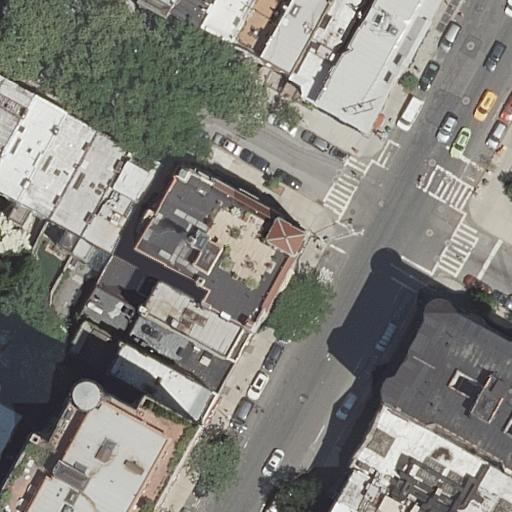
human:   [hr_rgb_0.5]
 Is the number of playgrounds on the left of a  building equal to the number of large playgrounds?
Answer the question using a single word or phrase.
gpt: yes

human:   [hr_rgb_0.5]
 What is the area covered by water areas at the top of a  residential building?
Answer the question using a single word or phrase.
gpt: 0m2

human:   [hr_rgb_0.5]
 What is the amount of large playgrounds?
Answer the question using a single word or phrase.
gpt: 0

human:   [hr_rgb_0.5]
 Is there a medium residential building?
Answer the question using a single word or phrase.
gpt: yes

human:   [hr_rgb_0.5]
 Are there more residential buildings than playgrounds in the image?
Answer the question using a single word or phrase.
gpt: yes

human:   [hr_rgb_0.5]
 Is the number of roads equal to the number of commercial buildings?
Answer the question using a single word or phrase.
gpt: no

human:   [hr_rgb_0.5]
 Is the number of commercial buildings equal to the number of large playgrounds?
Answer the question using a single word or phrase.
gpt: yes

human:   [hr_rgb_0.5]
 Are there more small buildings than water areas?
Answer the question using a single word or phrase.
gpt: yes

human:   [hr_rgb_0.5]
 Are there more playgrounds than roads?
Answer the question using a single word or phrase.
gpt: no

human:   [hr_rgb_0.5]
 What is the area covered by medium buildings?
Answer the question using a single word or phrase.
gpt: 2119m2

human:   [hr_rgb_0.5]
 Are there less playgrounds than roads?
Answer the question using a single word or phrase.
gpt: yes

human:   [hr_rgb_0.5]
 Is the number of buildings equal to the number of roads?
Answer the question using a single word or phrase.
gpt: no

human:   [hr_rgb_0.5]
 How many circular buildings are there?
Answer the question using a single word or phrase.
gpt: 0

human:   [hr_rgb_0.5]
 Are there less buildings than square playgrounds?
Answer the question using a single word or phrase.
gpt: no

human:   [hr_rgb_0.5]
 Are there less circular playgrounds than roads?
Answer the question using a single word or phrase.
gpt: yes

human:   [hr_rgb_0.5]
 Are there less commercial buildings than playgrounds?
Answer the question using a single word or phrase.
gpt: yes

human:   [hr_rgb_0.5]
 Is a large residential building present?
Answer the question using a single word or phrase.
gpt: yes

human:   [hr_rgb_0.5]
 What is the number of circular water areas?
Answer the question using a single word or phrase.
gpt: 0

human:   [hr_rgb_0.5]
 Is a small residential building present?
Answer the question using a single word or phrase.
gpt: yes

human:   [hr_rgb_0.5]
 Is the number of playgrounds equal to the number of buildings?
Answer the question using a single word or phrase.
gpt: no

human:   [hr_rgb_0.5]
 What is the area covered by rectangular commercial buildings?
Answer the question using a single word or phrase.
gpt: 0m2

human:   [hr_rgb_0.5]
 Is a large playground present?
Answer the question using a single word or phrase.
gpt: no

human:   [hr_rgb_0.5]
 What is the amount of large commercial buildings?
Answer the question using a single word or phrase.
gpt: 0

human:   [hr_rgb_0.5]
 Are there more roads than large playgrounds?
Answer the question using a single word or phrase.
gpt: yes

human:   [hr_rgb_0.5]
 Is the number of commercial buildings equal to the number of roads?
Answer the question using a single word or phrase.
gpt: no

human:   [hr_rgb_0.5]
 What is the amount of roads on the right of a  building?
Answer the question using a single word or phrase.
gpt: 9

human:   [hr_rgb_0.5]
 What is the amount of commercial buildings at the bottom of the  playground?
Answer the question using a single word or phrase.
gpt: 0

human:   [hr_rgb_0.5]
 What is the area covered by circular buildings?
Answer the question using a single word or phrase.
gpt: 0m2

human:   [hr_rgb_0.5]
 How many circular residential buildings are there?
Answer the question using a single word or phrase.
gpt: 0

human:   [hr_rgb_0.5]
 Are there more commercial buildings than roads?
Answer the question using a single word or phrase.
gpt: no

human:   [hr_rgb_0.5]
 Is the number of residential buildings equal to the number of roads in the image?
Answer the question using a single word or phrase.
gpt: no

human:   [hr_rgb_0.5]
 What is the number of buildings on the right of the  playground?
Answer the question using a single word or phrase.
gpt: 0

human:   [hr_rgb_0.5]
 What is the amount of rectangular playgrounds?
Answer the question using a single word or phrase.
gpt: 1

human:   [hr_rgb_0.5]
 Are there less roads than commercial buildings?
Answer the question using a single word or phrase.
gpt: no

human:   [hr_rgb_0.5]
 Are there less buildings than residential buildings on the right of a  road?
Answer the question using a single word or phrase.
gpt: no

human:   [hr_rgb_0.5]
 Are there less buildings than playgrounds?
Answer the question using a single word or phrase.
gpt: no